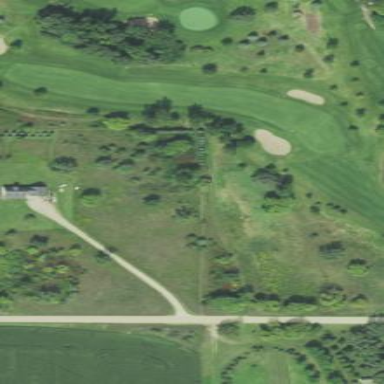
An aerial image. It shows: Area of rough grass used for golf.